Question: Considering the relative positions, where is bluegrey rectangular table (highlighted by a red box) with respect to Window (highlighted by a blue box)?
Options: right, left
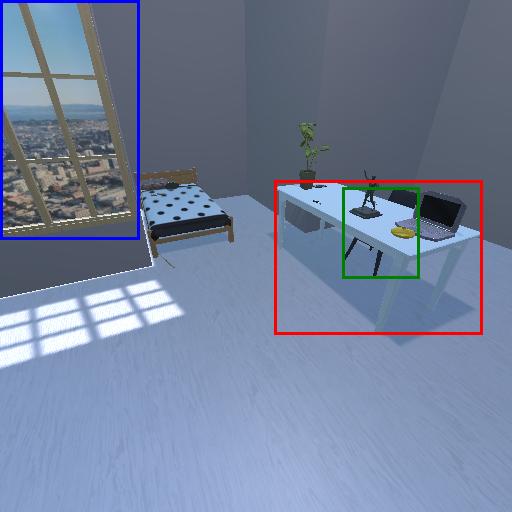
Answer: right